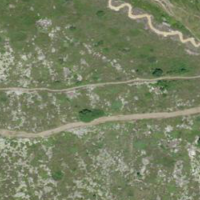
EUNIS habitat code: 26
Species observed at this site:
Arnica montana